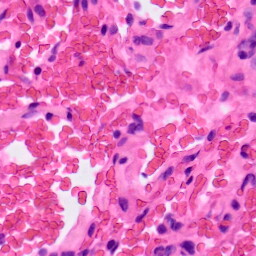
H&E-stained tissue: Lung